Field crop: maize
Growth stage: 2
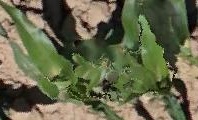
Species: maize